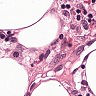
Metastatic tissue present: no